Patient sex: M
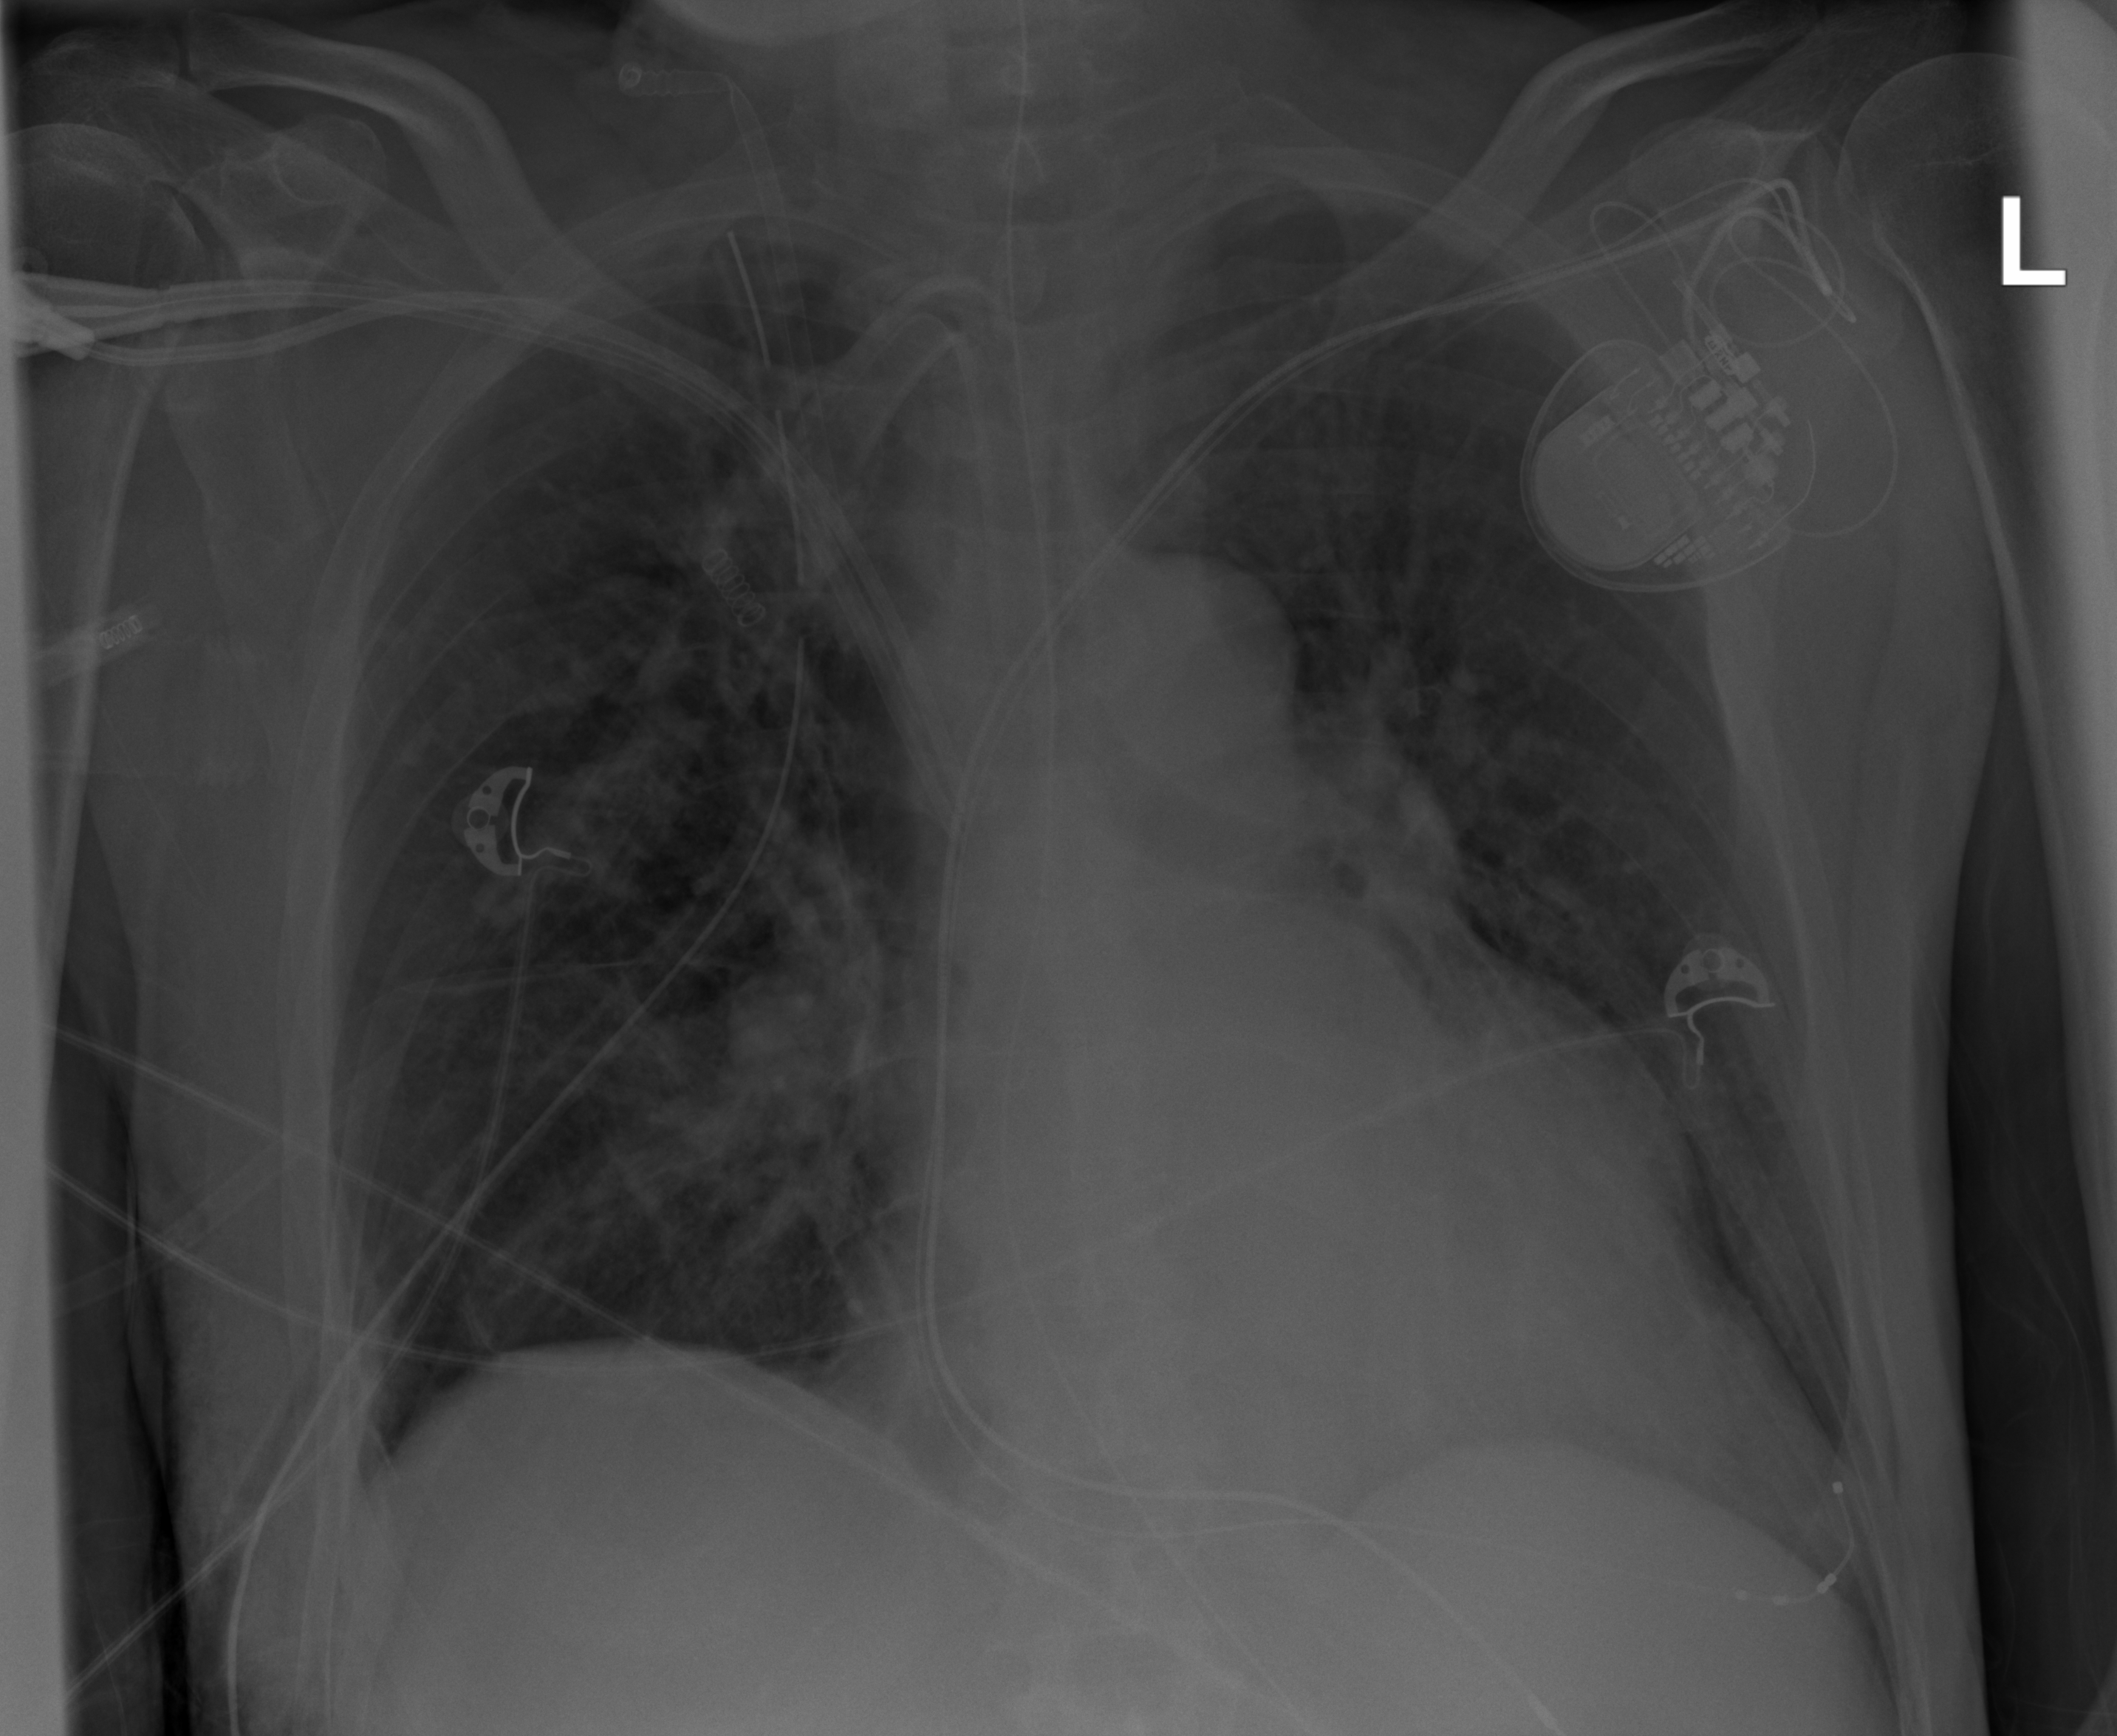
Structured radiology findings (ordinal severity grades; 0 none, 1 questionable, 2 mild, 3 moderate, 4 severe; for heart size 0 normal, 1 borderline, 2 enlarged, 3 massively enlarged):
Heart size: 2
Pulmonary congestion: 2
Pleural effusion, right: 0
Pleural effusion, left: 0
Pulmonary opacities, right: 2
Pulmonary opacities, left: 0
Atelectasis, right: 2
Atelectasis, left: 0